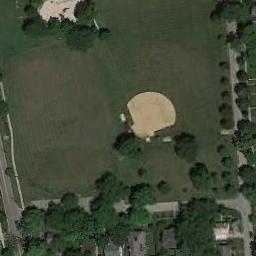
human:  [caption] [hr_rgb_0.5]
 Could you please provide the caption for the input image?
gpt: There are two baseball diamonds in the middle of grass next to many trees .

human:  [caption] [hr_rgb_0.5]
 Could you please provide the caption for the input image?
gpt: A baseball diamond surrounded by some trees and some houses beside .

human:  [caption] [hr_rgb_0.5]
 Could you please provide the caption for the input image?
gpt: There is a white house on the edge of the baseball field .

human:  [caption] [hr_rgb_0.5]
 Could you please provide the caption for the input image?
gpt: Many trees are beside the  baseball diamond .

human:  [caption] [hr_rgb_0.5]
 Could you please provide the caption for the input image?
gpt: There is a baseball diamond in the grass in the north of the forests .